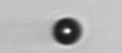
Label: bead